Question: While polishing off an installer of mine, I noticed something weird in the Programs and Features dialog of Windows 7:
- -
The problem seems ubiquitous: for most of my installed apps that supply these links, clicking "Support" takes me to the developer's website, and clicking "Help" takes me to their "Support" page.

Should I follow suit with my installer, or actually compensate for this?
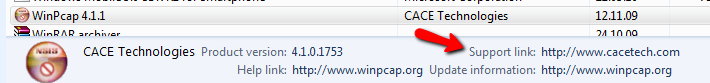
Answer: I would say this is totally up to you. I don't know about any policies / best practices being relied on that.